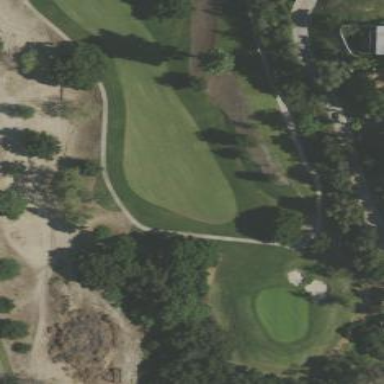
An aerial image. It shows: Sand bunker on golf course.